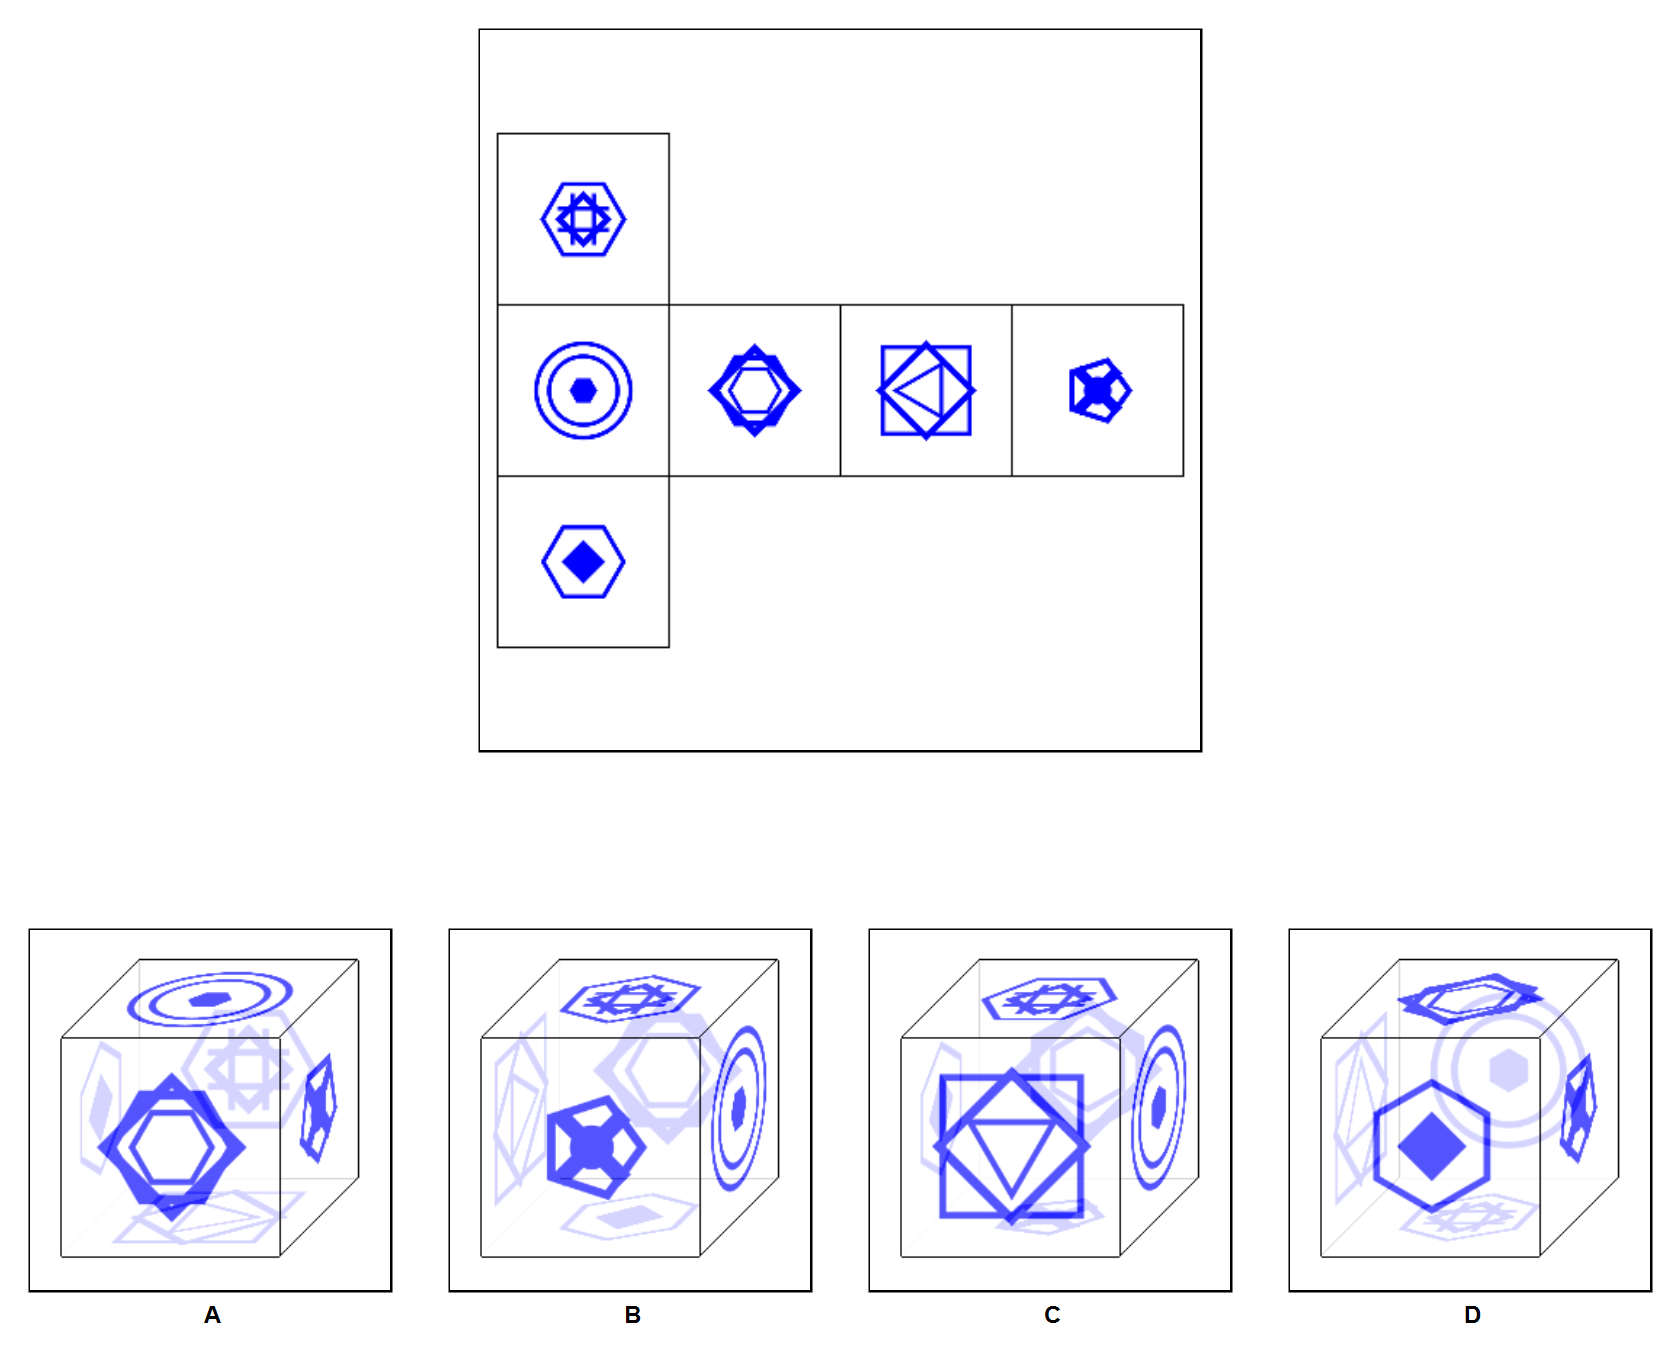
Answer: B